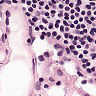
Metastatic tissue present: no